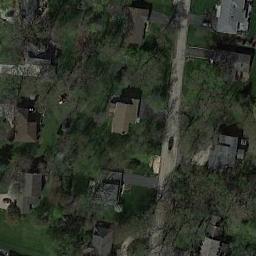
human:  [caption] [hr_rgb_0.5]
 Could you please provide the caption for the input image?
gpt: The medium residential area has some houses and bare trees on the grass and a road goes through the medium residential area .

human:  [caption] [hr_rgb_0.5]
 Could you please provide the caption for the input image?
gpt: The medium residential is on the grass next to some trees .

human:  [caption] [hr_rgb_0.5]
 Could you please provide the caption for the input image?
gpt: There are big trees in the middle of the medium-sized residential area .

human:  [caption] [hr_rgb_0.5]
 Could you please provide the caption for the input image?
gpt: Many buildings are in medium residential area .

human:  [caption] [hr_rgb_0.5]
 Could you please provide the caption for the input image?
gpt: There are some buildings on green lawns on the medium residential area .